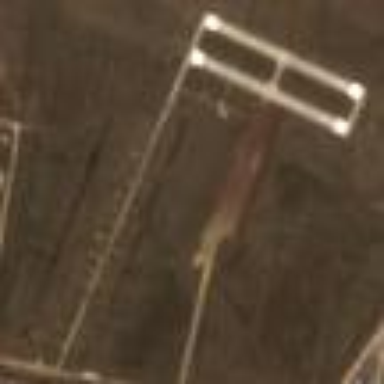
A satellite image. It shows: Military airfield located within larger aerodrome area.